Question: I have a few Makers into my Map using Google Maps API v3. They are located by a LAT and LONG coords, and show default marker (A, B, C).
But now I want to show for each marker another marker displaced (or moved) a few pixels from default maker,
like this image:

The square must be a small div coloured.
How I must write the new Marker?
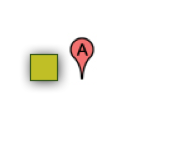
Answer: Markers cannot be created from DOM-elements(e.g. div's).
You must create <URL>
<URL> should be a good choice to achieve it.